Field crop: maize
Growth stage: 1
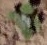
Species: chenopodium